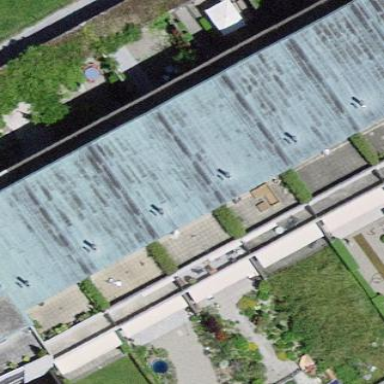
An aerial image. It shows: Flat roof terrace building.